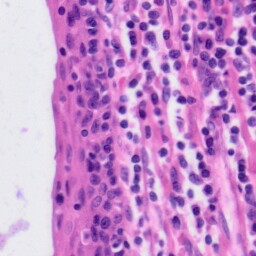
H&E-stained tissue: Tonsil